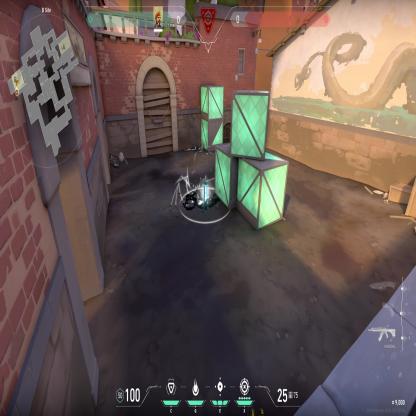
Label: planted spike